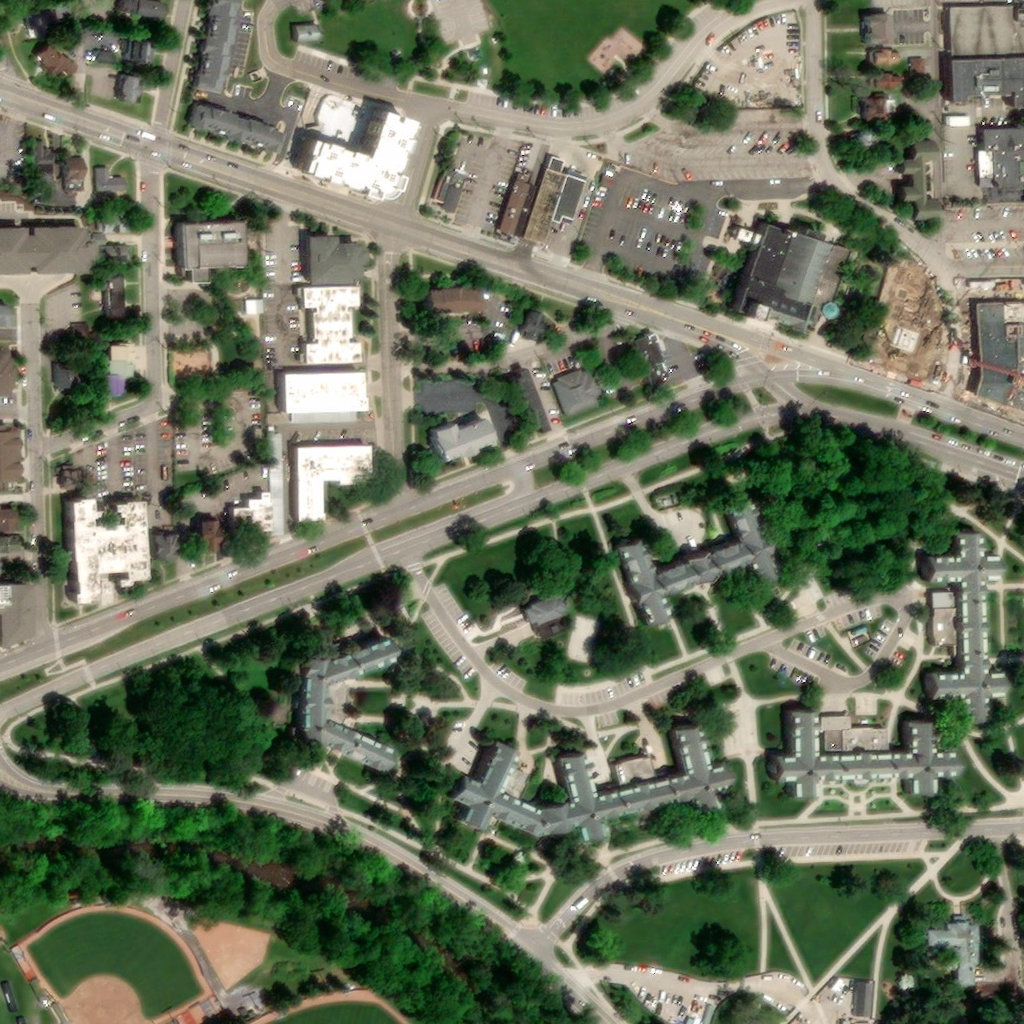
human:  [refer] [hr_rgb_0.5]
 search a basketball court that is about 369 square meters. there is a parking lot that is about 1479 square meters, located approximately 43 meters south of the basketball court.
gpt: <box>[[42, 0, 48, 4, 0]]</box>